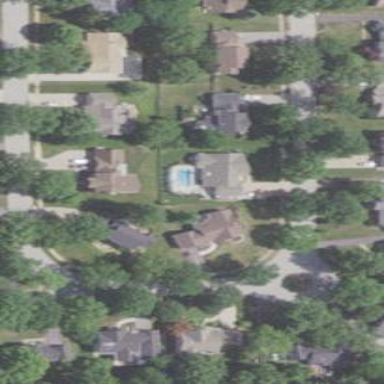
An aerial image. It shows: Single-family residential area.